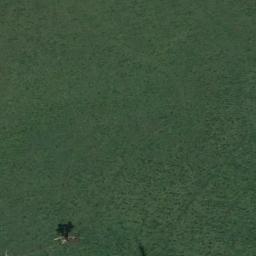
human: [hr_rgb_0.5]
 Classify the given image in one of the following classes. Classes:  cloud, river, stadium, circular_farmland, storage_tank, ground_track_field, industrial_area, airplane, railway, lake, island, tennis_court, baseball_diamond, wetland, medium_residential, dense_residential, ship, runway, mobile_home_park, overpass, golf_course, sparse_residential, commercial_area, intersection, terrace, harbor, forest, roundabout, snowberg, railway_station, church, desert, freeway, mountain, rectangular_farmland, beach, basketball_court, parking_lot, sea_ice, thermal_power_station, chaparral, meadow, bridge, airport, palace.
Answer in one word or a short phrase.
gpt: meadow